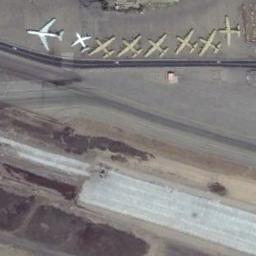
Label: airplane